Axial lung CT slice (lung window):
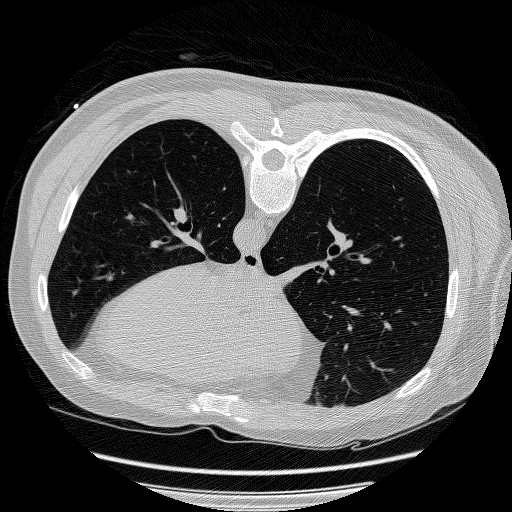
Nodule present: no